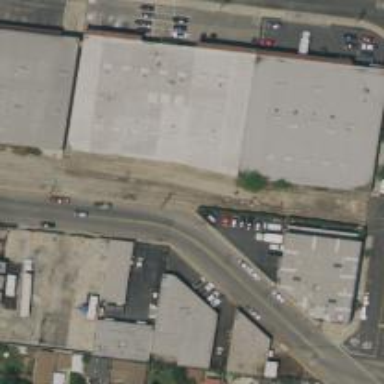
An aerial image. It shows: Warehouse.